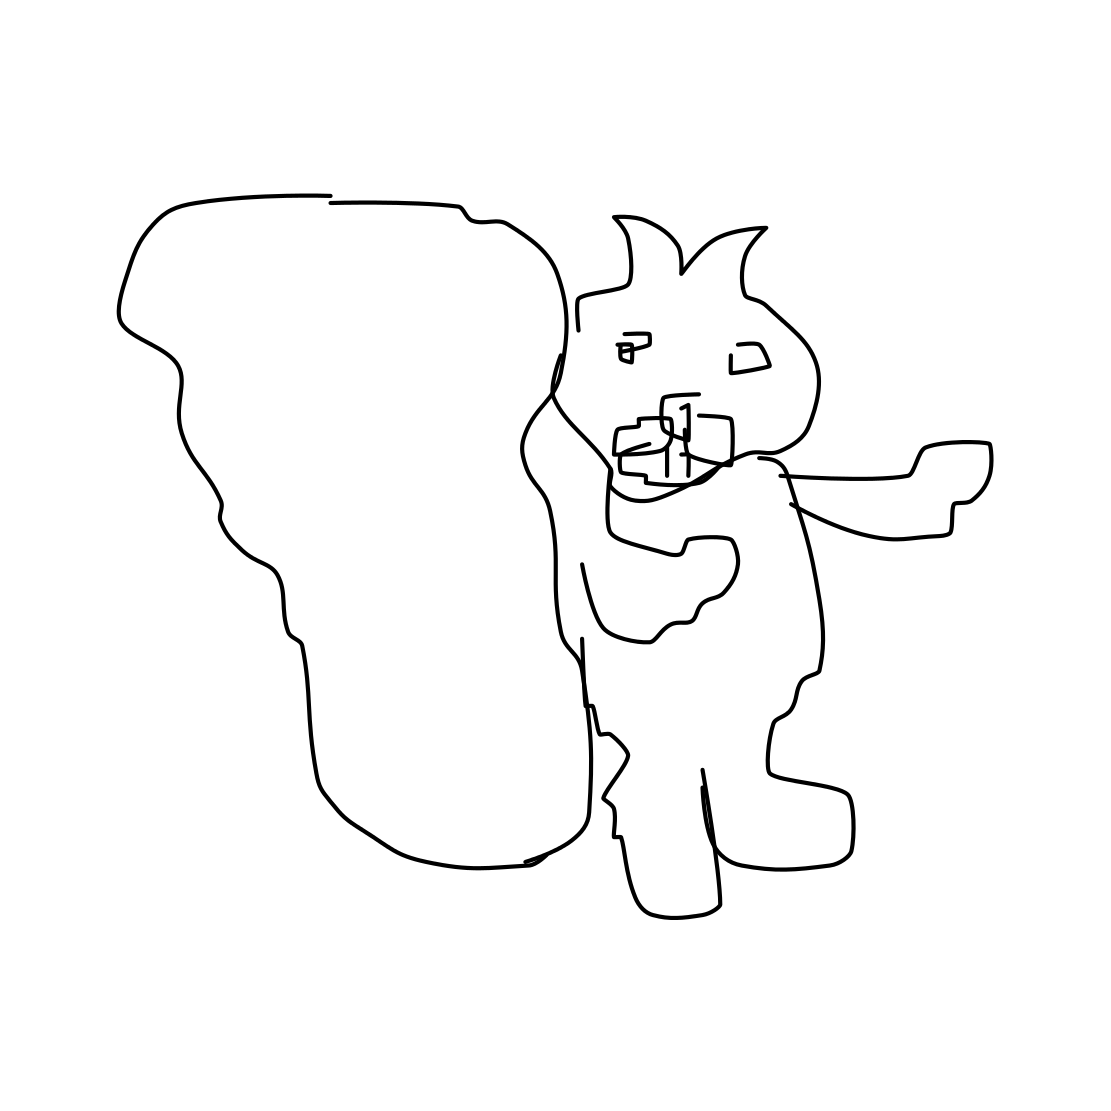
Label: squirrel